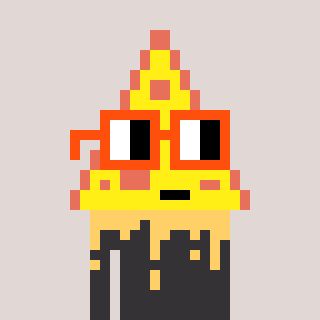
a pixel art character with square orange glasses, a pizza-shaped head and a grayscale-colored body on a warm background